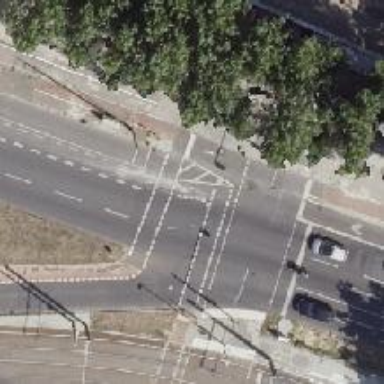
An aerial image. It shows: Secondary road with asphalt surface and lane markings. There is parallel parking on the right lane.